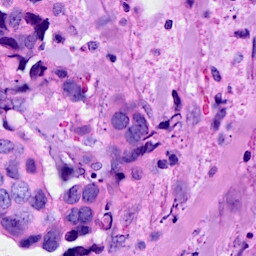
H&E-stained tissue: Breast